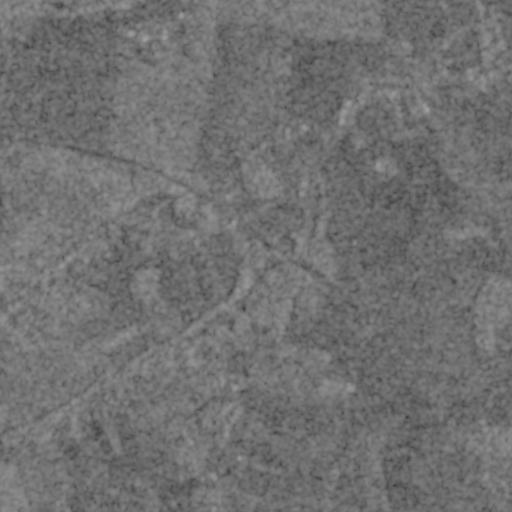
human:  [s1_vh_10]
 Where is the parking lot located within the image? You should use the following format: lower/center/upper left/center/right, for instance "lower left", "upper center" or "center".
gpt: The parking lot is located in the center of the image.
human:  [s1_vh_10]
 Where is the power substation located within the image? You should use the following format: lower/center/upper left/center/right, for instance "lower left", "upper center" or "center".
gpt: The power substation is located in the lower center of the image.
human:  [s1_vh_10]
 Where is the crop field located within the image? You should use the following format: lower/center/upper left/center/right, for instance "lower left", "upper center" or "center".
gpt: There is no crop field in the image.

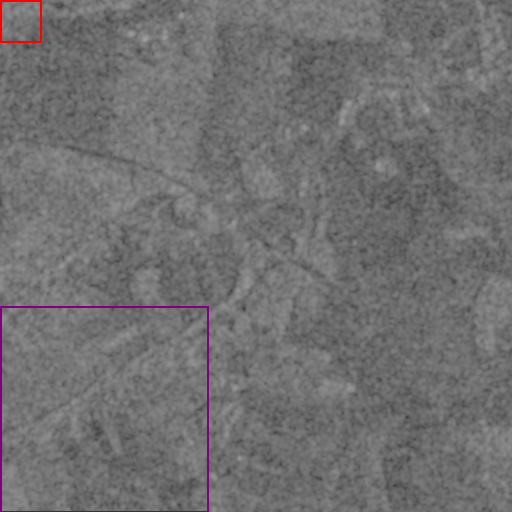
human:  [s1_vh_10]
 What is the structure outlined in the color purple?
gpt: The structure outlined in purple is a crop field.
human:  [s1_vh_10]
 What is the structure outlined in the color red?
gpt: The structure outlined in red is a park.
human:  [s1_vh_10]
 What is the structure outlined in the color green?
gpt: There is no green outline.